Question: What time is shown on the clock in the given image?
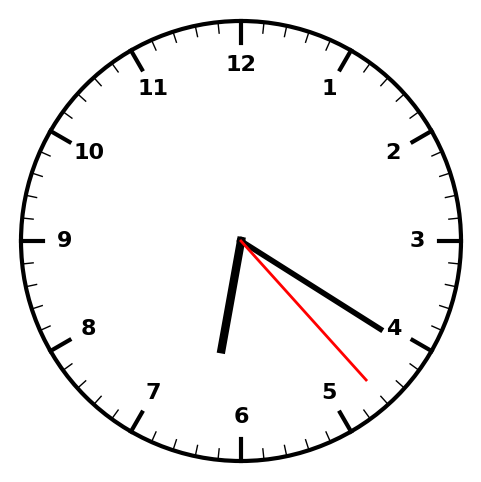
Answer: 06:20:23